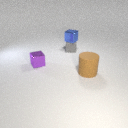
small gray rubber cube to the left of large brown rubber cylinder